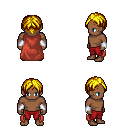
a pixel art fantasy rpg character, male body template, human, dark skin, maroon cape, red pants, blonde parted hairstyle, white cloth bracers, four views (front, back, left, right), 2x2 character sprite sheet, small pixel art, hard edges, no anti-aliasing